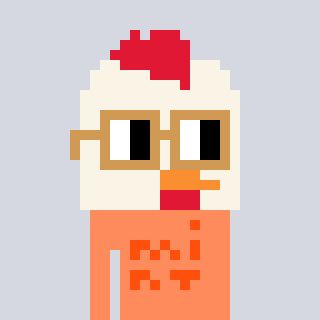
a pixel art character with square brown glasses, a chicken-shaped head and a peachy-colored body on a cool background